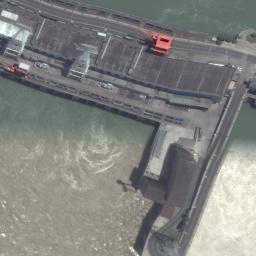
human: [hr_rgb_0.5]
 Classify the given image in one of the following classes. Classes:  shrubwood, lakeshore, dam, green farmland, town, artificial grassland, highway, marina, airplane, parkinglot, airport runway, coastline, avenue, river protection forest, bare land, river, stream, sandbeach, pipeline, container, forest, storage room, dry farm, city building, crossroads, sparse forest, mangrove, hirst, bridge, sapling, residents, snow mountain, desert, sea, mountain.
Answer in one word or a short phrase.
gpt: dam